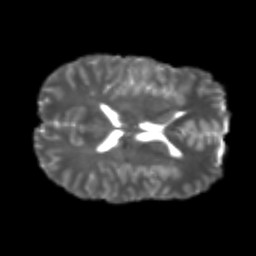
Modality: T2w
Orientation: axial
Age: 22
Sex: male
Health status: healthy
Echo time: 0.074 s